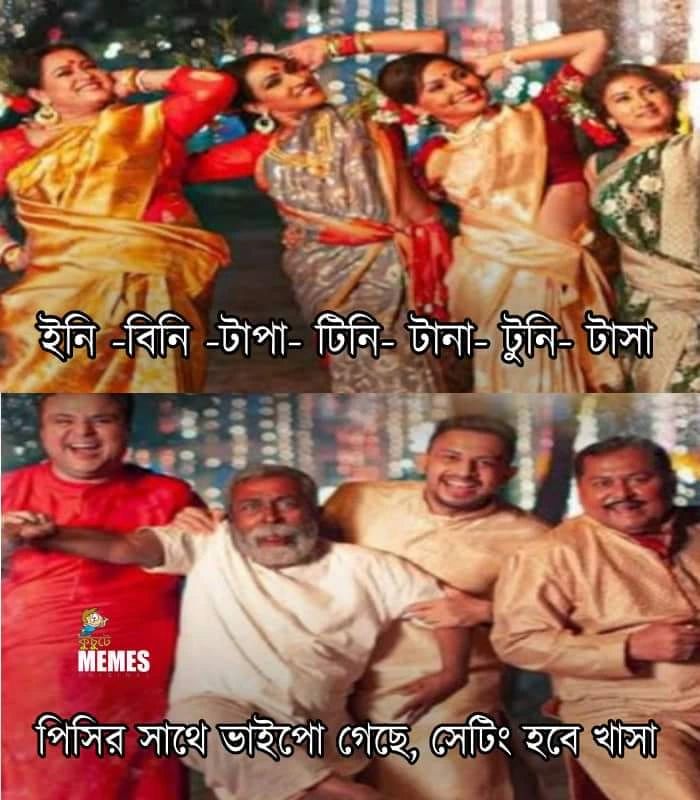
Text: ইনি -বিনি -টাপা- টিনি- টানা- টুনি- টাসা পিসির সাথে ভাইপো গেছে, সেটিং হবে খাসা
Label: Hate
Hate category: Political
Targeted group: Organization